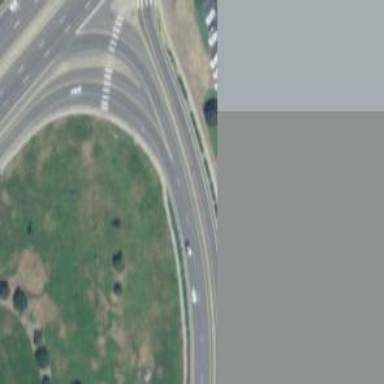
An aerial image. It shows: Trunk link highway.